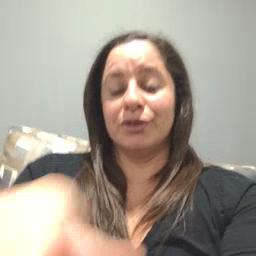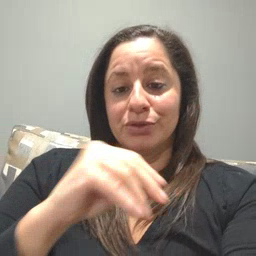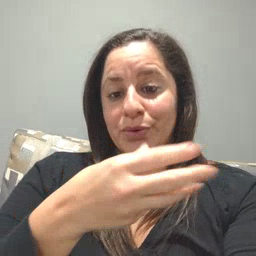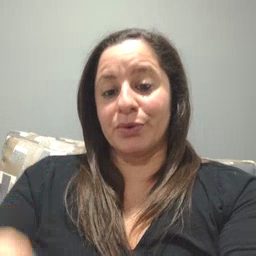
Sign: story